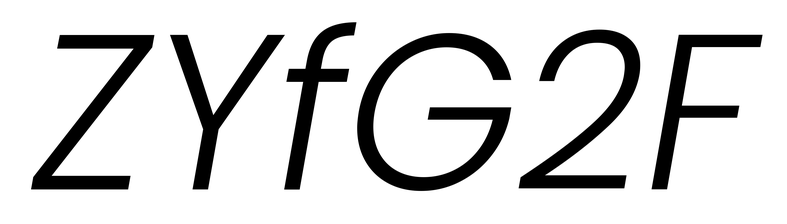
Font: Poppins-LightItalic